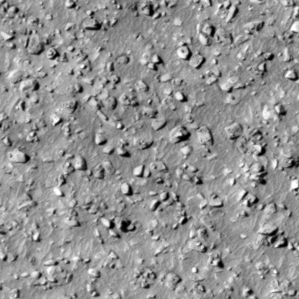
Label: non_frost